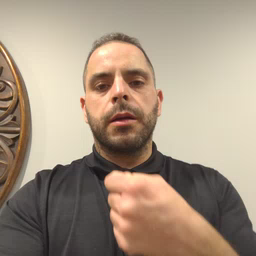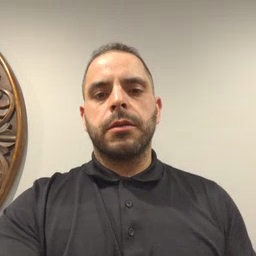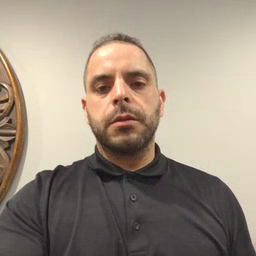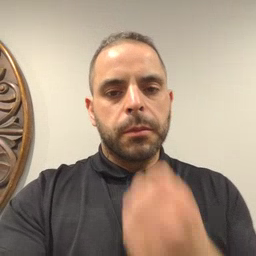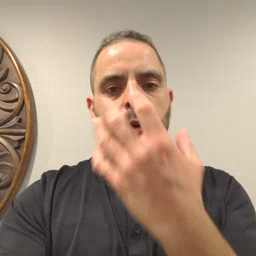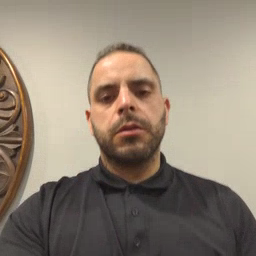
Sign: blow